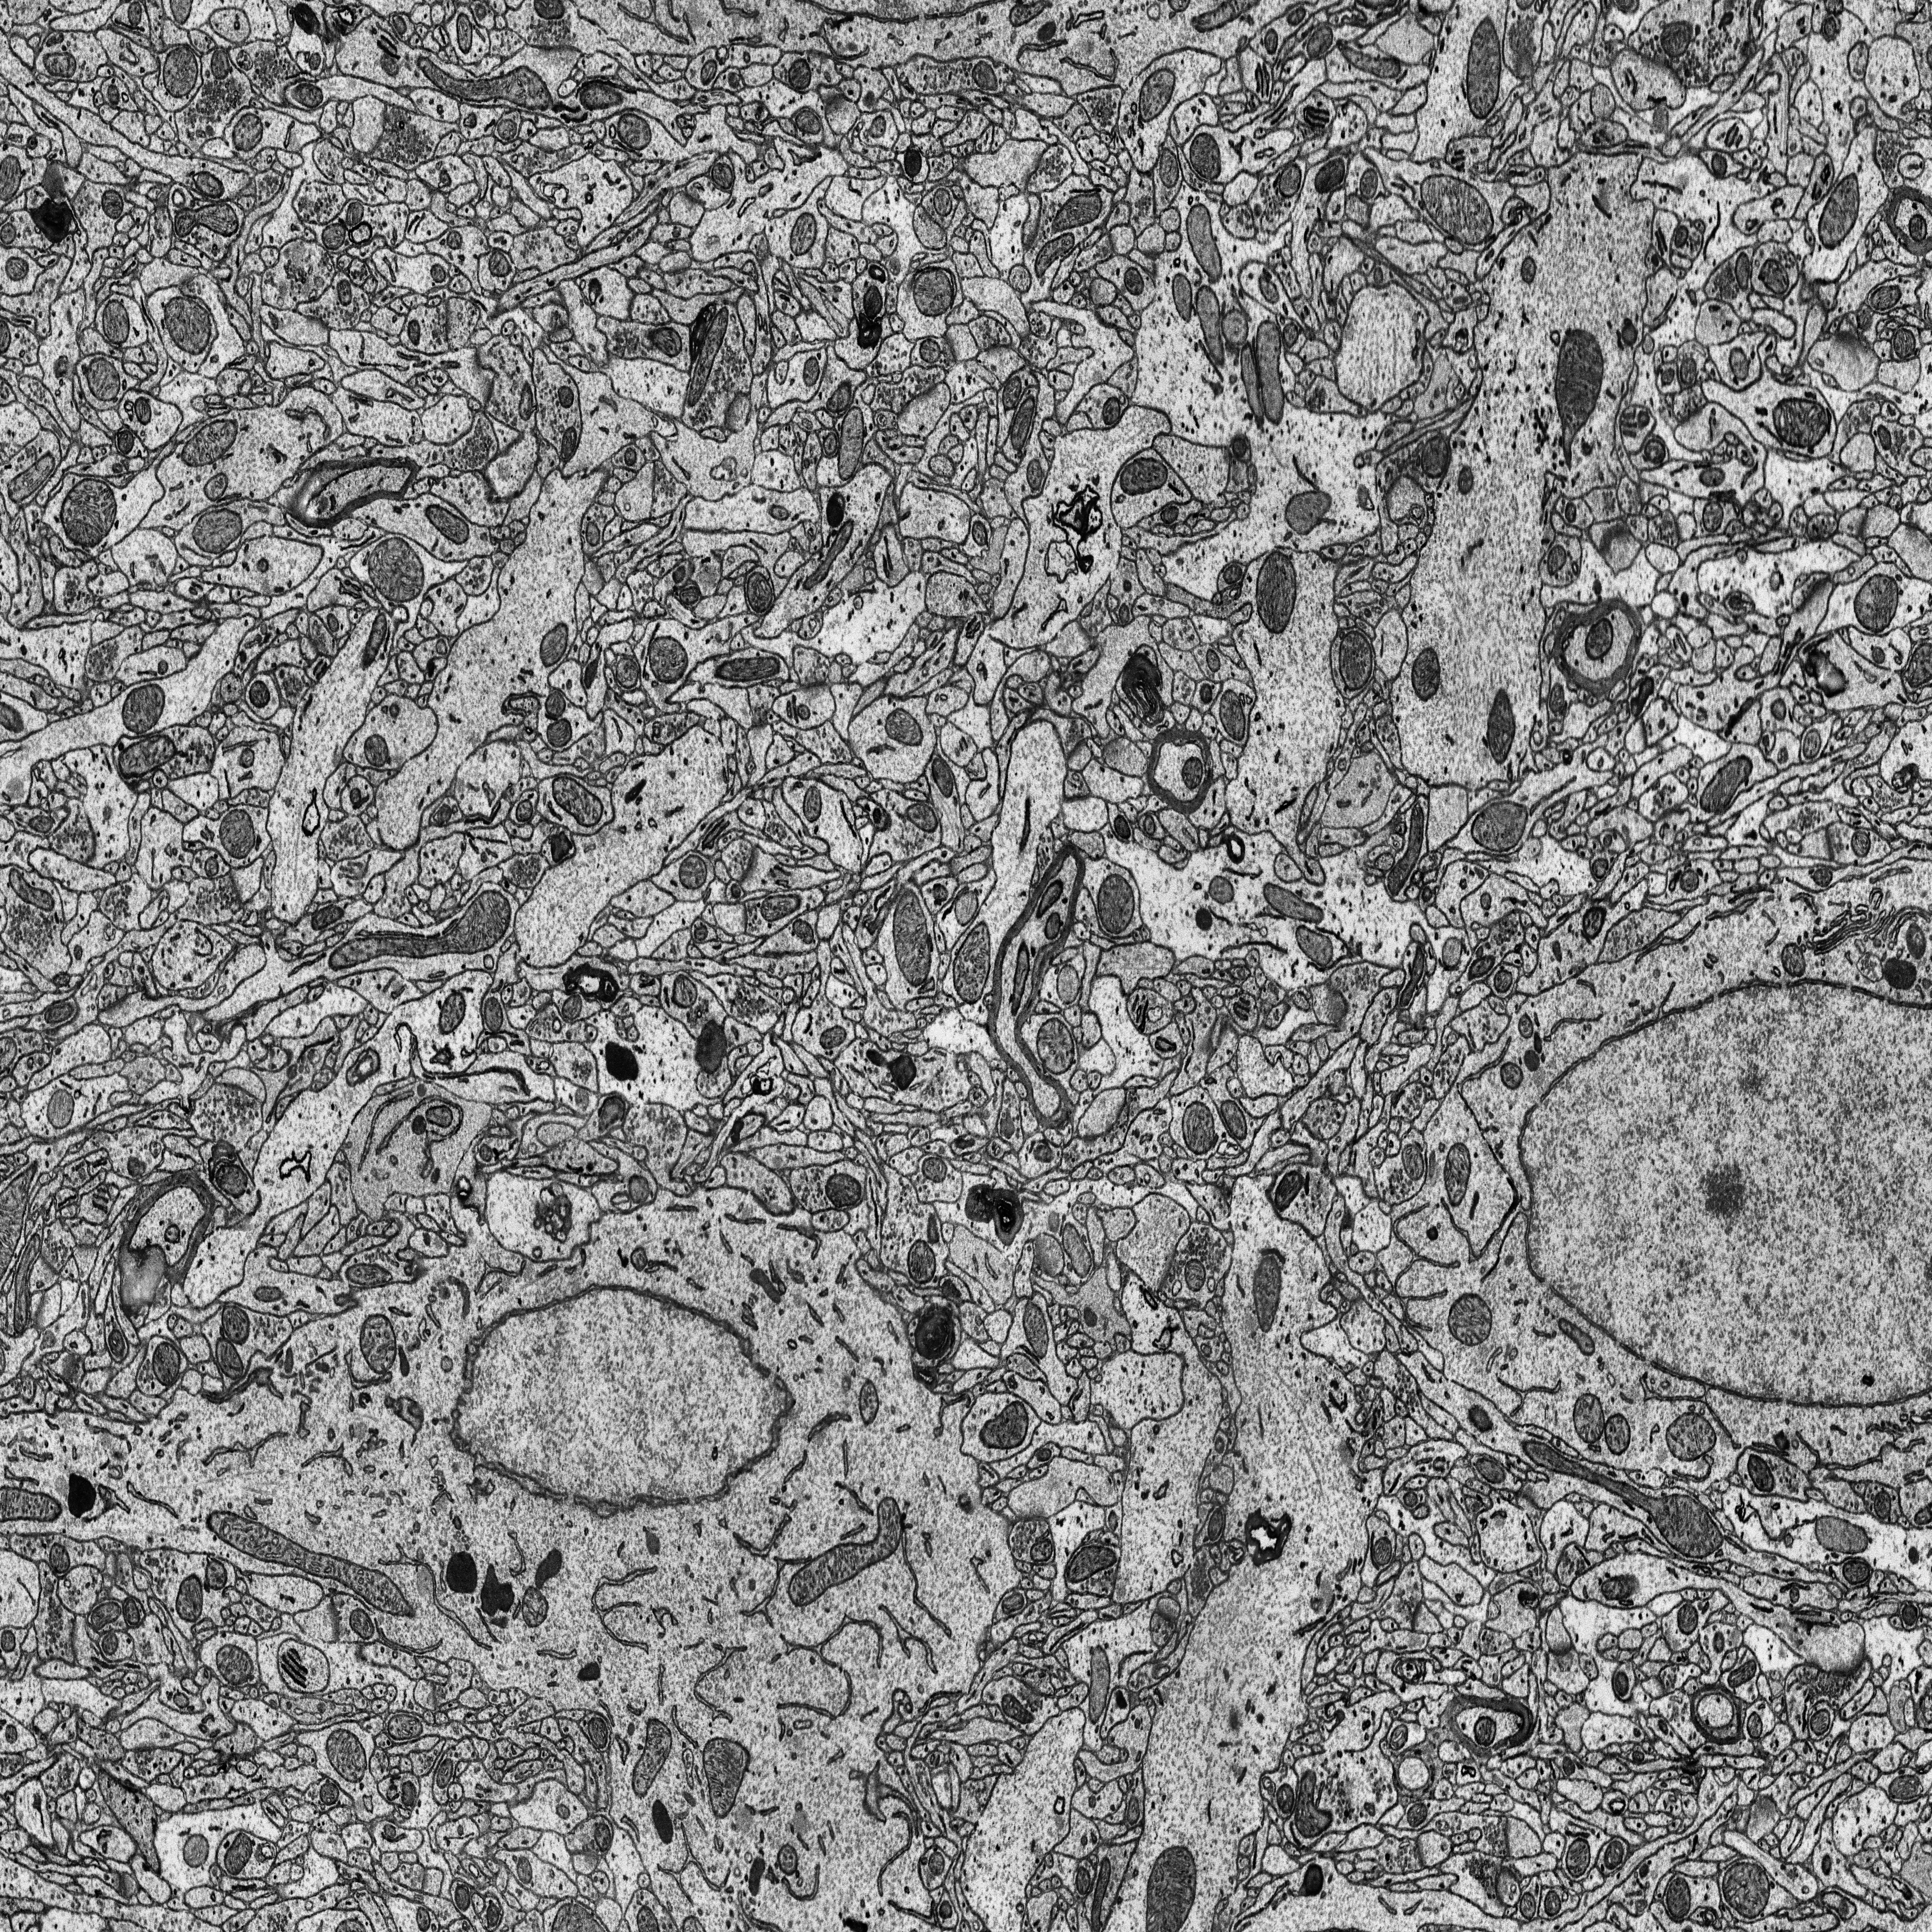
Electron microscopy slice of rat cortex tissue
Slice depth (z): 193
Mitochondria instances in slice: 390